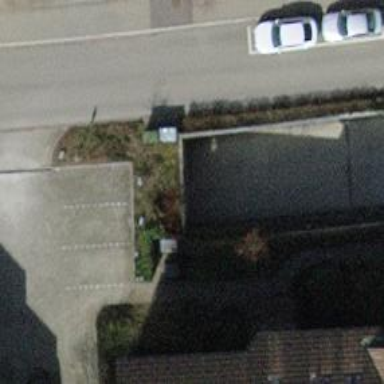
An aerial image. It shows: Parking entrance.